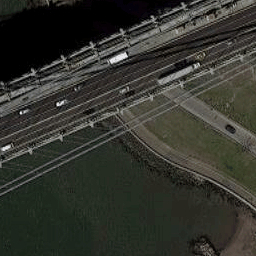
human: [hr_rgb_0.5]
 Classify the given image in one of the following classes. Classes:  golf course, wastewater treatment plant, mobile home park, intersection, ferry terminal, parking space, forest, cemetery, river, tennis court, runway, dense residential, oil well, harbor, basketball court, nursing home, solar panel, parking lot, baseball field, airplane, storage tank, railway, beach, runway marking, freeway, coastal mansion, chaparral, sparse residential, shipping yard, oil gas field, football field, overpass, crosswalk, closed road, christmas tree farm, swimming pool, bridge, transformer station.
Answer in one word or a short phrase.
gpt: bridge